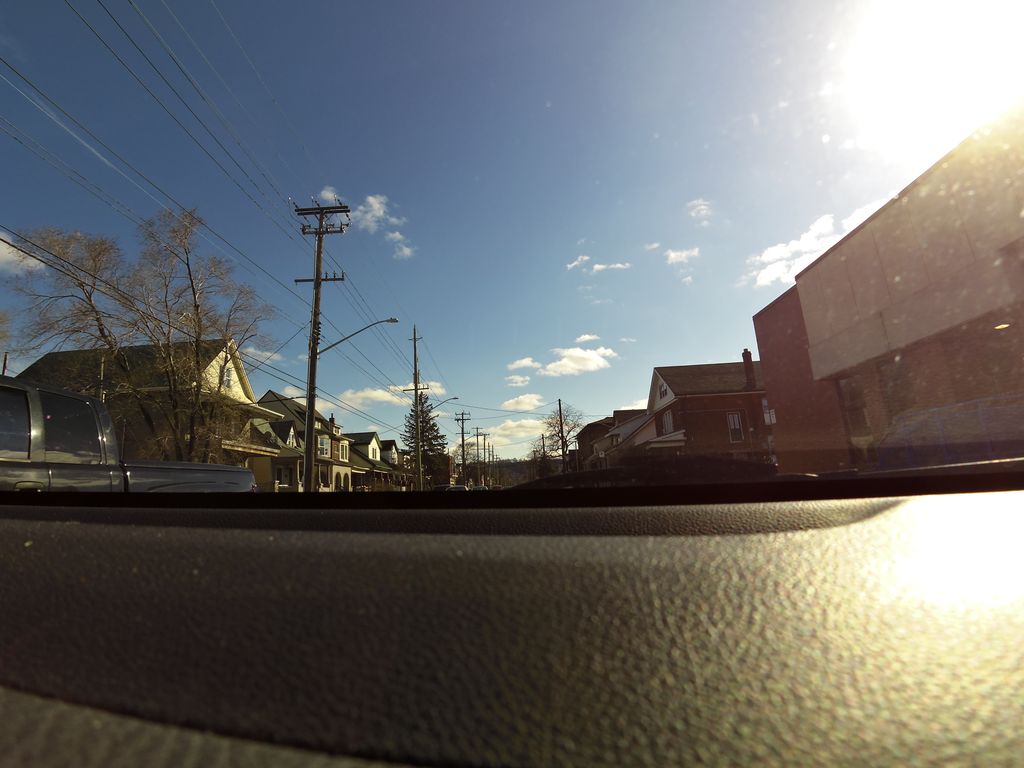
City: hamilton